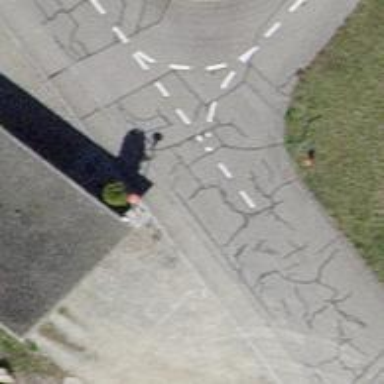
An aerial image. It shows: Residential road with asphalt surface.